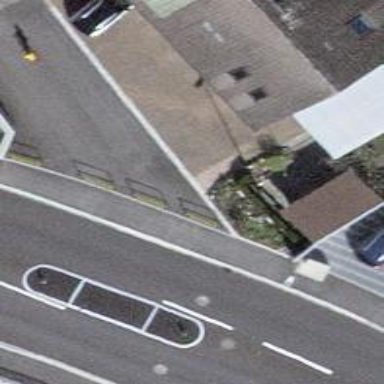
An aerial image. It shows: Block barrier.